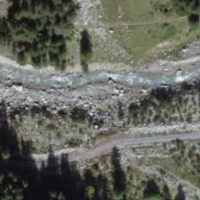
EUNIS habitat code: 32
Species observed at this site:
Euphorbia cyparissias
Bistorta vivipara
Chamaenerion dodonaei